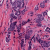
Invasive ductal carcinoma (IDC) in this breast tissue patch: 0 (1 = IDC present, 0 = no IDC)